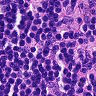
Metastatic tissue present: no